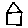
Label: house